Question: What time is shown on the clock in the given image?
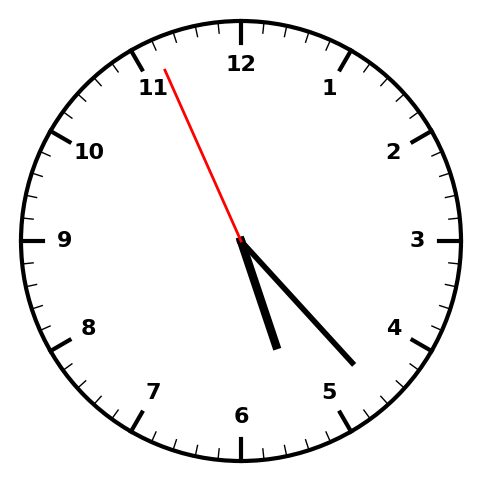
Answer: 05:22:56